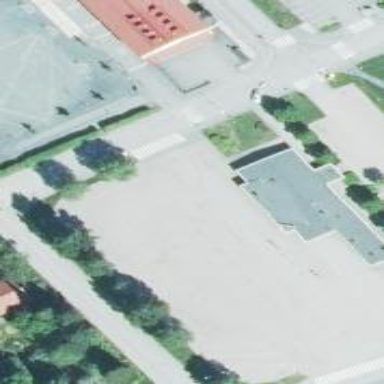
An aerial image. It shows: Bus station which is also public transport station.